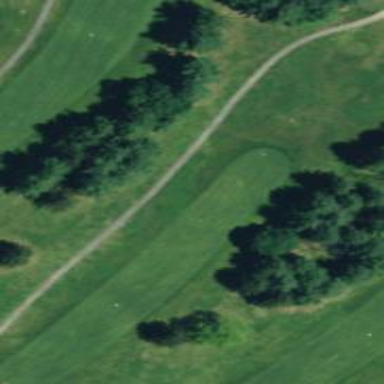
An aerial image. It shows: View of golf hole.